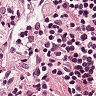
Metastatic tissue present: no